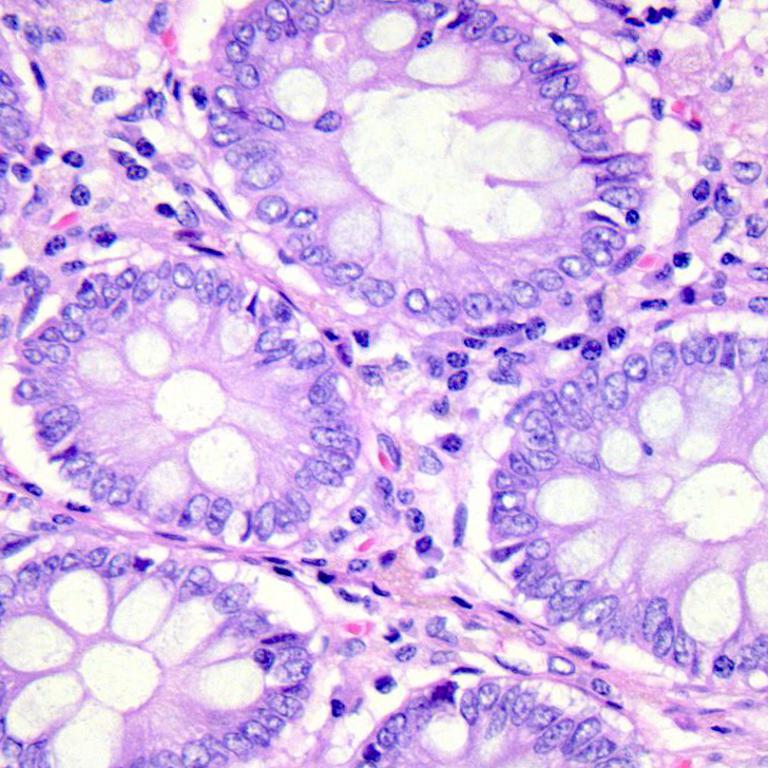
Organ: colon
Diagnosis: benign